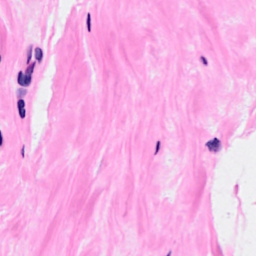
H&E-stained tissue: Breast